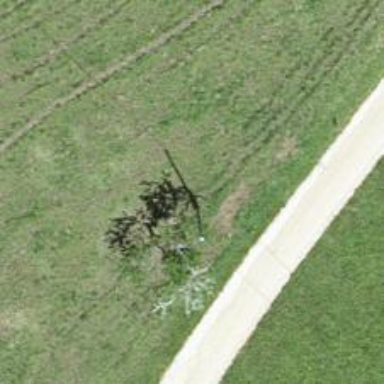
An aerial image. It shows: Power pole.